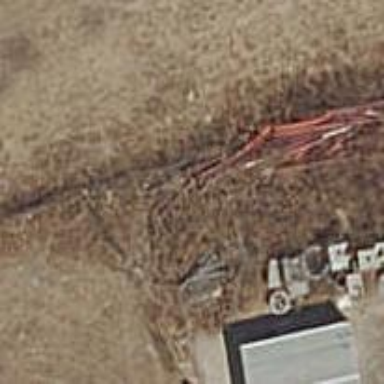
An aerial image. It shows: Chain link fence is in the scene.